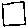
Label: square